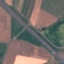
Land use / land cover class: Highway